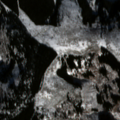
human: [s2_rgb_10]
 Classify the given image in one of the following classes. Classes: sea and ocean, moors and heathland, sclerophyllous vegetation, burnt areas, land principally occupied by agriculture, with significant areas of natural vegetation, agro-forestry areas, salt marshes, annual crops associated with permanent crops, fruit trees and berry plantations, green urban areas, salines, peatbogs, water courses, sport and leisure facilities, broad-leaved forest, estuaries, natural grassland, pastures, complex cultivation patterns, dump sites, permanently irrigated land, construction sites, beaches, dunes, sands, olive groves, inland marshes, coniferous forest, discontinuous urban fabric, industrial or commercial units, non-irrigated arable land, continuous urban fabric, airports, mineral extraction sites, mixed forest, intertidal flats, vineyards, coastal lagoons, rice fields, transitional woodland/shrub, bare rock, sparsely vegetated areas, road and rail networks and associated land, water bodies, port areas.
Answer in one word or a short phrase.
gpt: coniferous forest, mixed forest, natural grassland, transitional woodland/shrub